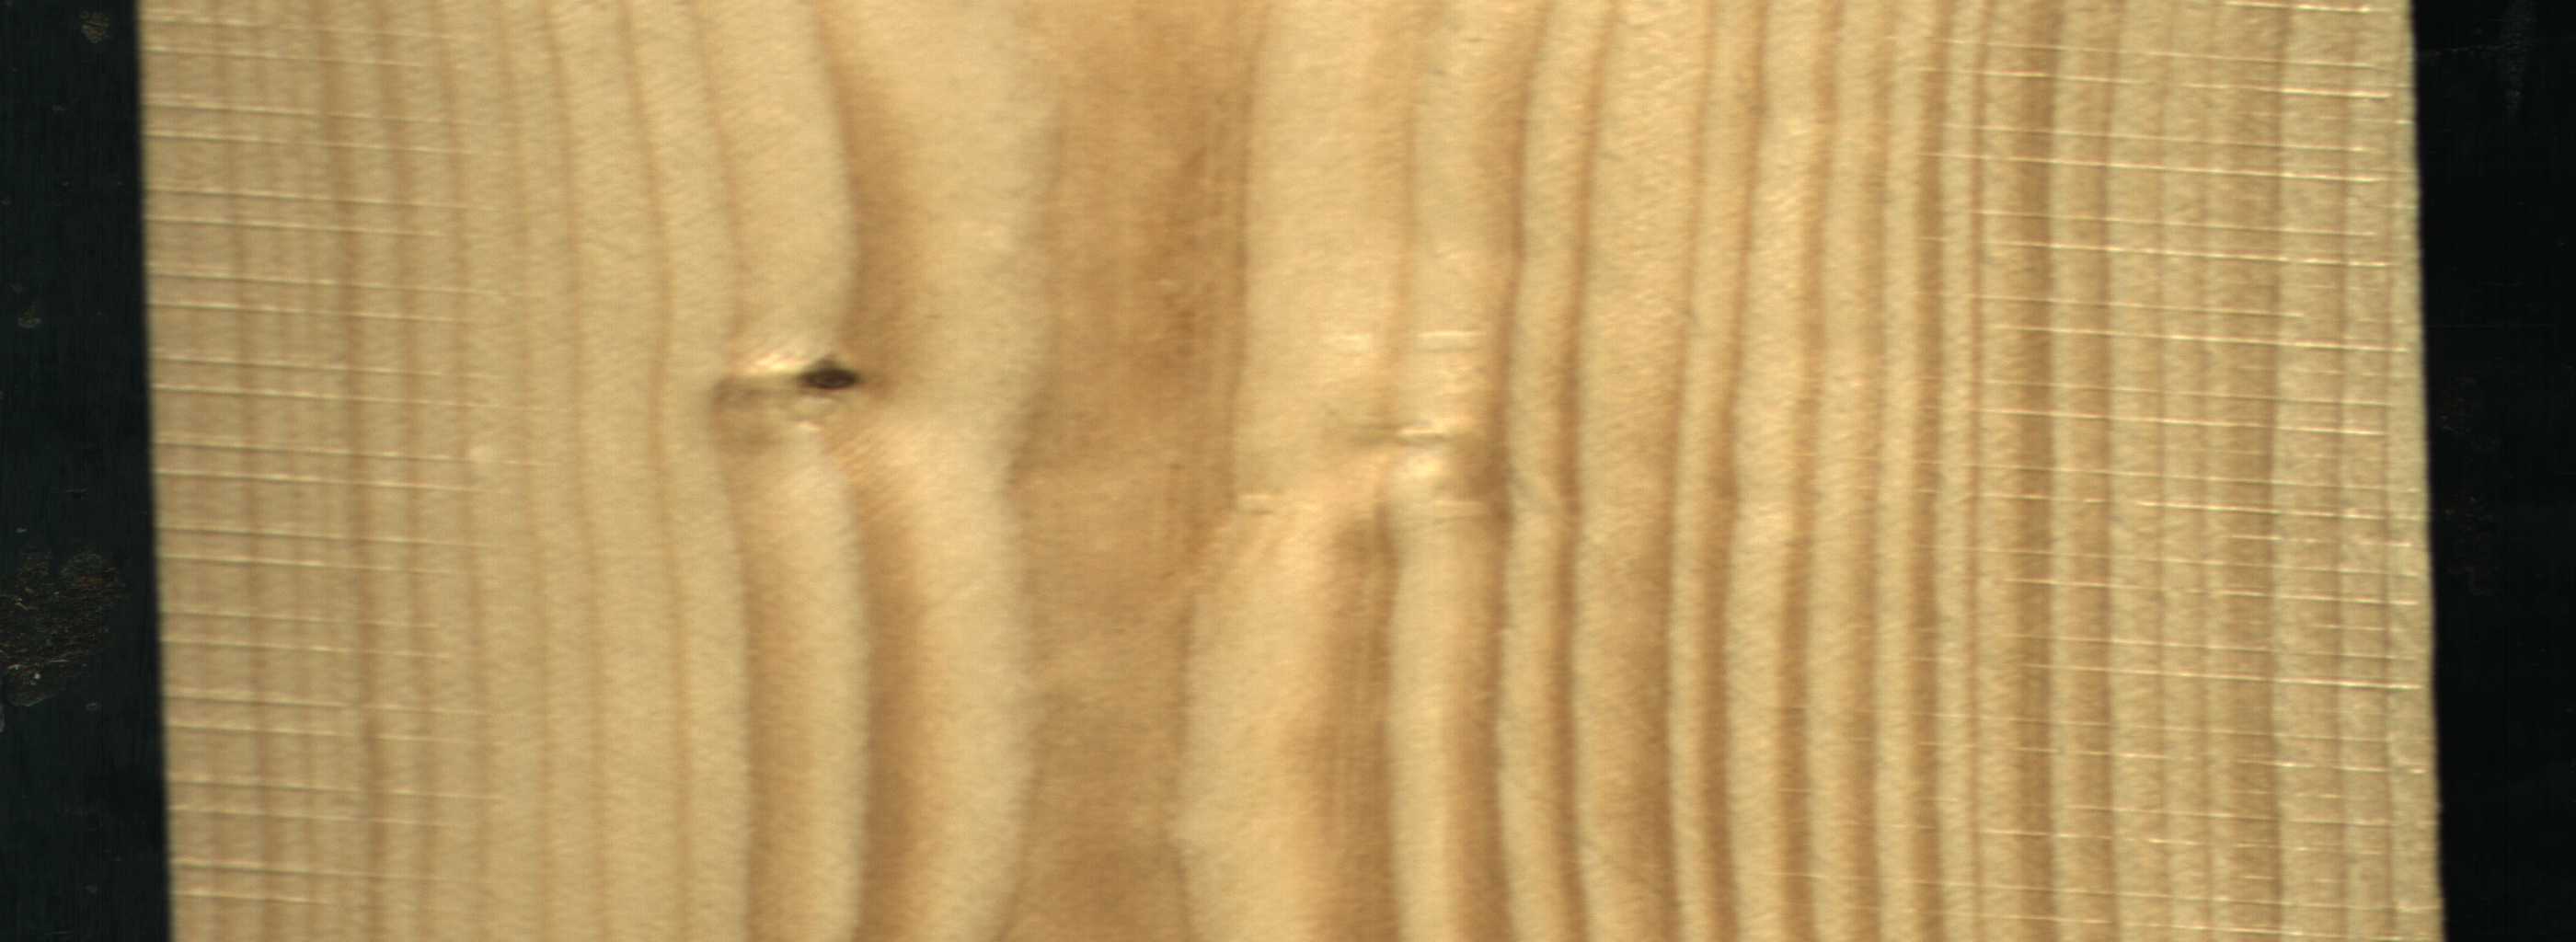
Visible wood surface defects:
Dead_Knot